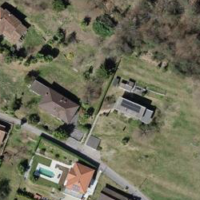
EUNIS habitat code: 41
Species observed at this site:
Prunus spinosa